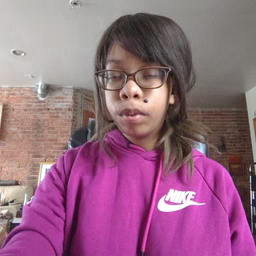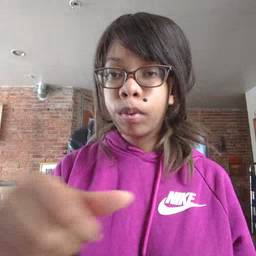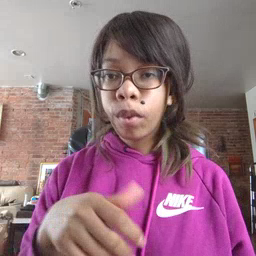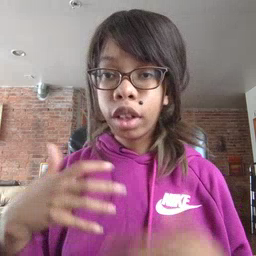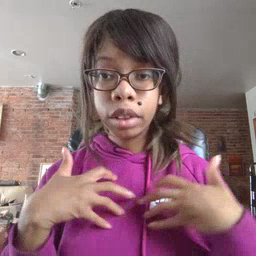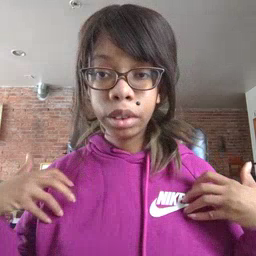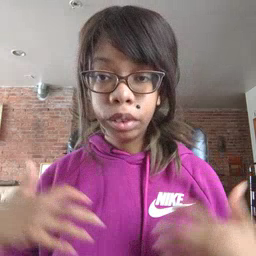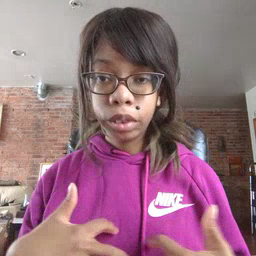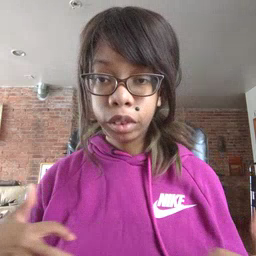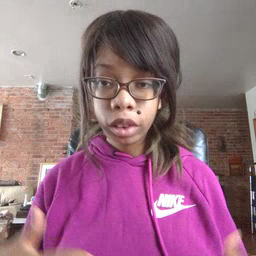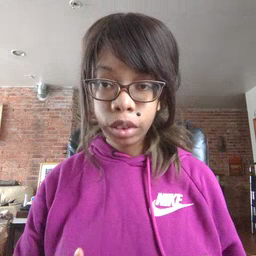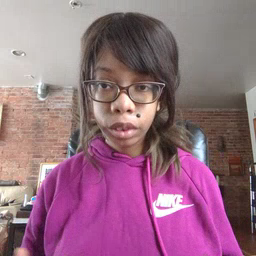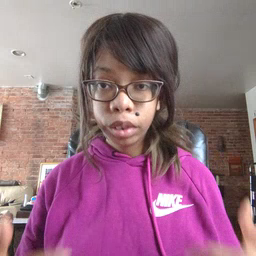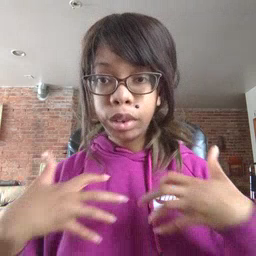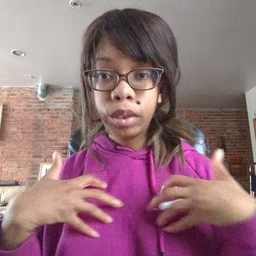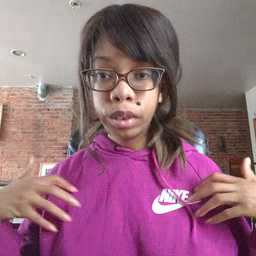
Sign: zebra